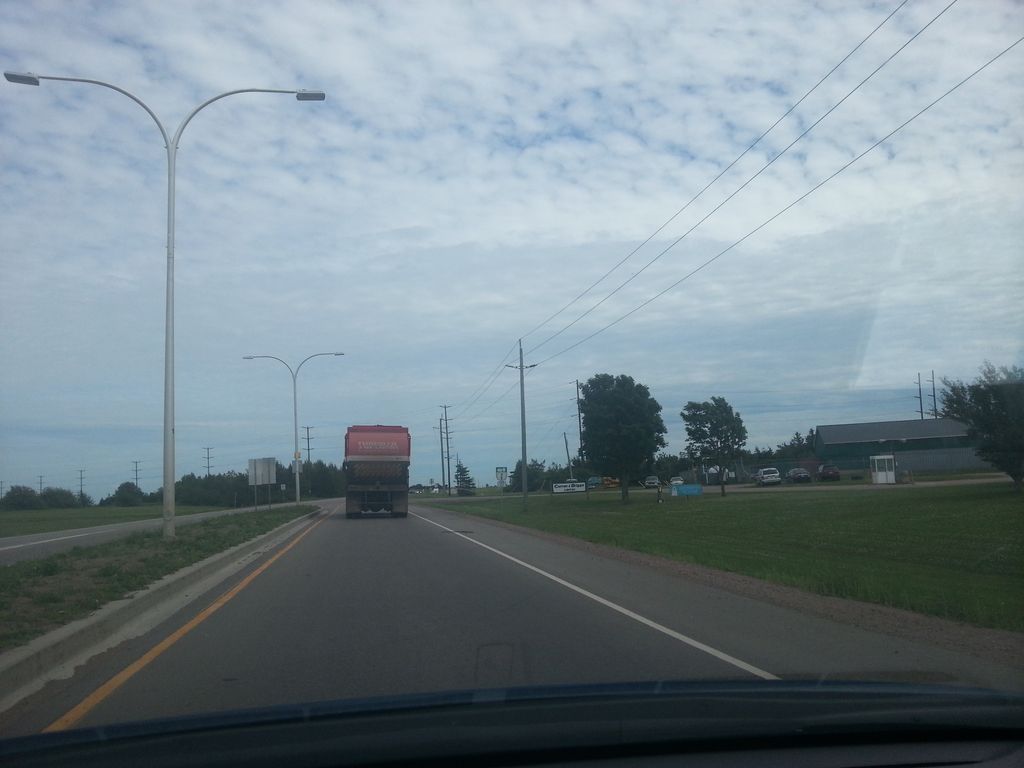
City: charlottetown